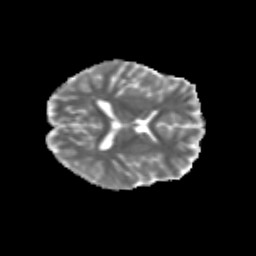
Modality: MD
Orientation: axial
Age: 24
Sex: female
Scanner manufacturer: siemens
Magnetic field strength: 3 T
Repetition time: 3.5 s
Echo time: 0.125 s